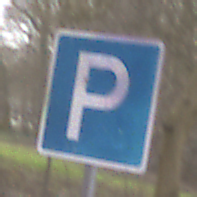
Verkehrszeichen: Parken
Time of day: MorningAfternoon
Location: Outdoor (Nature)
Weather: Overcast
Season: Autumn
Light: Natural